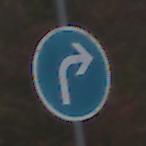
Verkehrszeichen: VorgeschriebeneFahrtrichtungRechts
Umgebung: Outdoor, Nature
Tageszeit: MorningAfternoon
Wetter: Overcast
Licht: Natural
Jahreszeit: NotSpecified
Kontrast: LowContrast